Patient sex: M
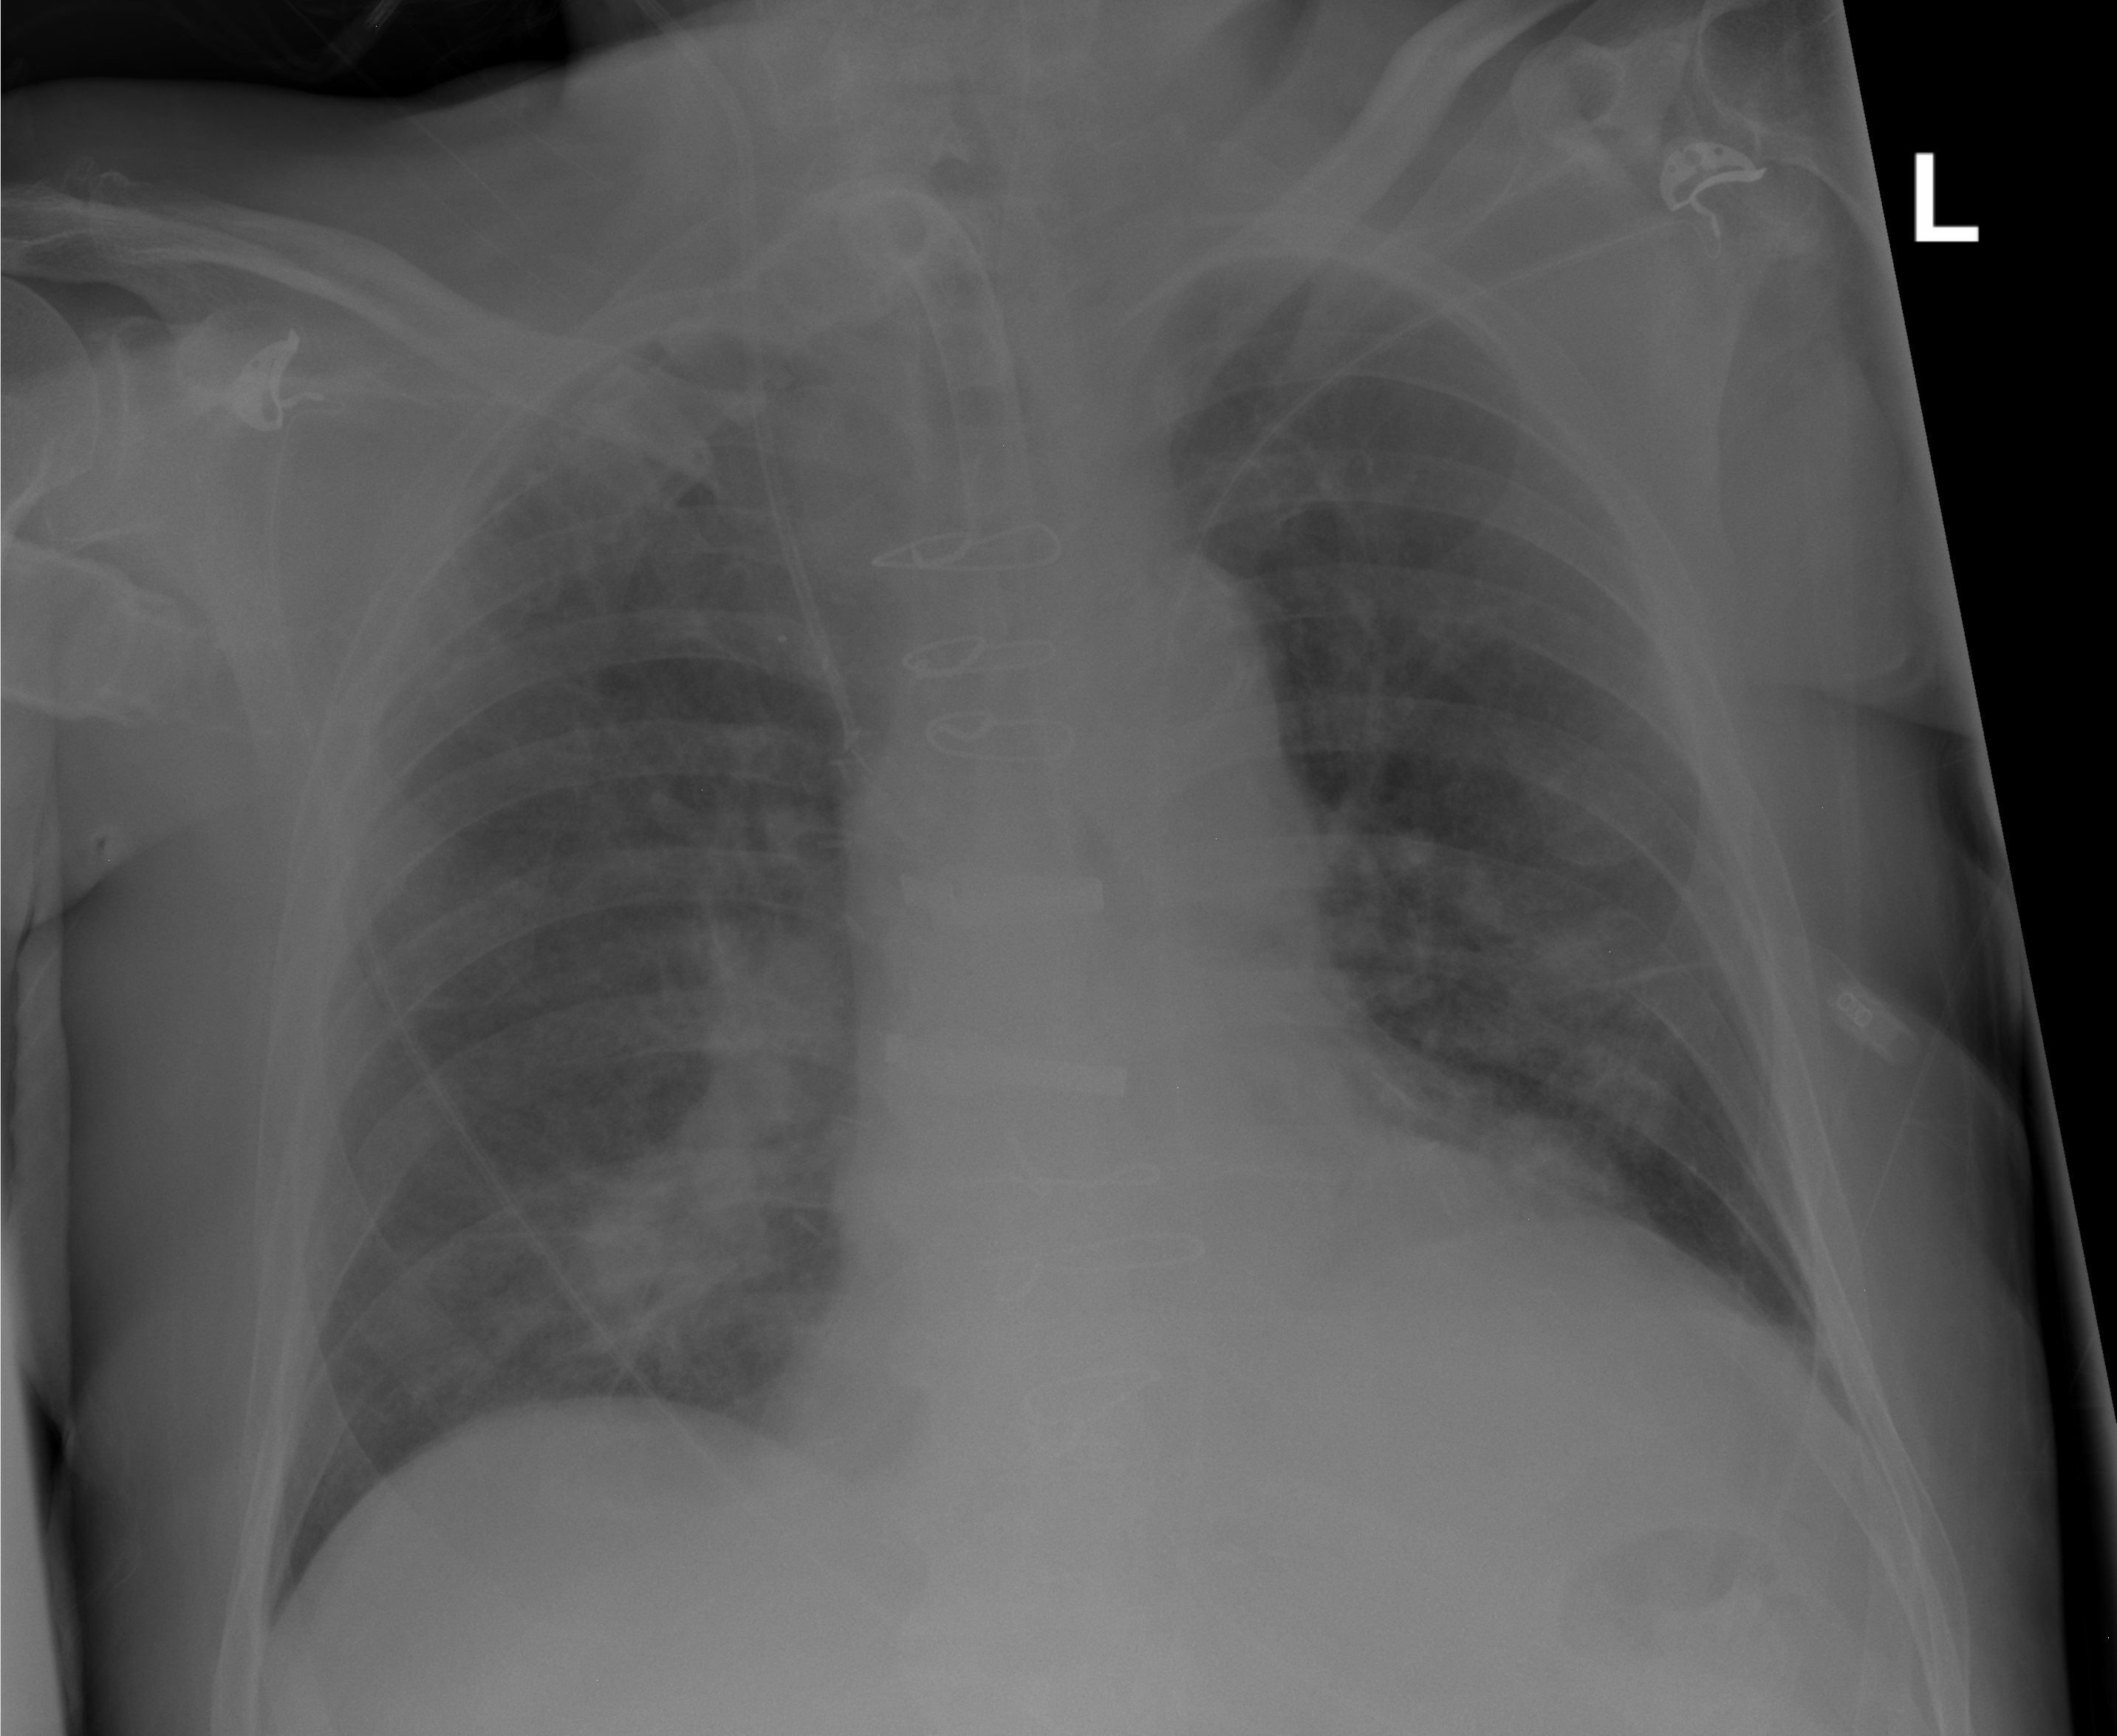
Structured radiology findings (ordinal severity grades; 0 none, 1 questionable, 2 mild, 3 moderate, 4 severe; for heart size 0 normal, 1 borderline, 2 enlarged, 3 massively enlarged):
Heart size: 2
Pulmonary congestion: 0
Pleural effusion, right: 0
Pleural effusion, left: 0
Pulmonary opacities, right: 3
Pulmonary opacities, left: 3
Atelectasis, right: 0
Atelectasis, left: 2